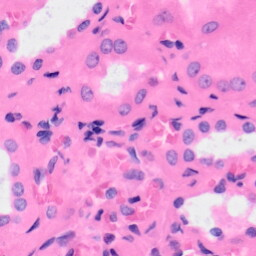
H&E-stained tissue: Kidney